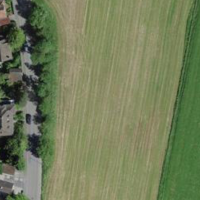
EUNIS habitat code: 25
Species observed at this site:
Linaria vulgaris